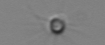
Label: Calciopappus